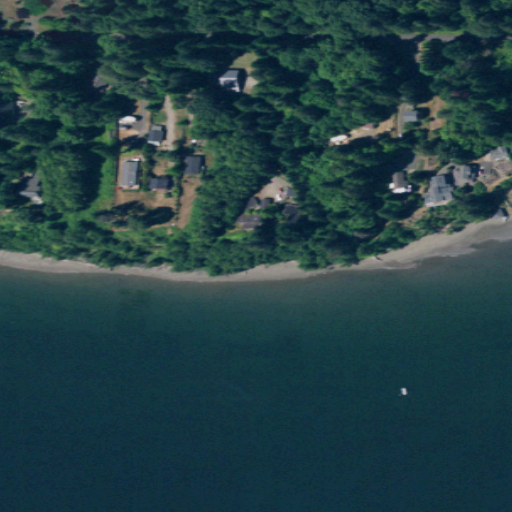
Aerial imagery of cape in Washington named Windy Point containing open water, open development, deciduous forest, shrub, low intensity development, barren land, herbaceous wetlands, grassland, mixed forest, and evergreen forest